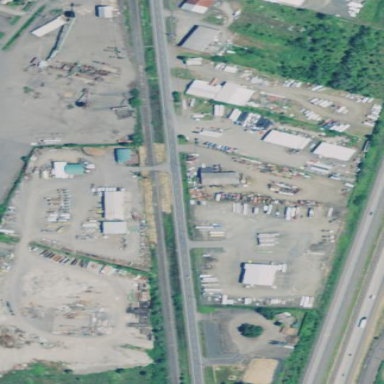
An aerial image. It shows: Industrial area.